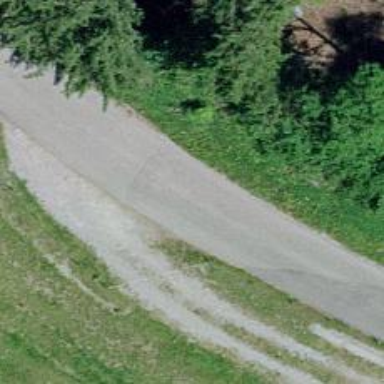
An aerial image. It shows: Unclassified road with asphalt surface.